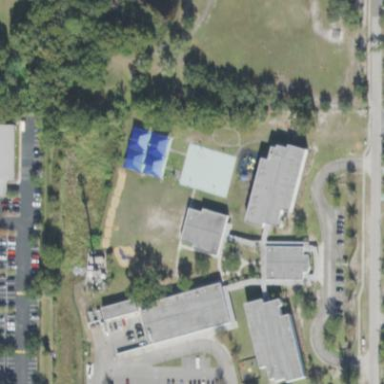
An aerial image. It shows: School.